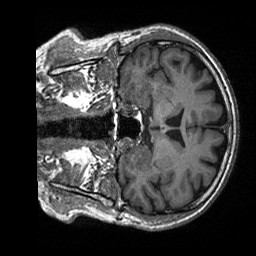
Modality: T1w
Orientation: coronal
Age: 69
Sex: male
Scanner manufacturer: siemens
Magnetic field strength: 3 T
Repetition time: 2.4 s
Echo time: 0.00226 s